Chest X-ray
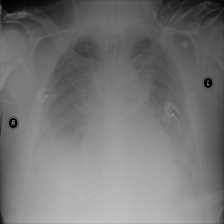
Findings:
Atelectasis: negative
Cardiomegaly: negative
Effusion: negative
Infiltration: positive
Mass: negative
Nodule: negative
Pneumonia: negative
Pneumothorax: negative
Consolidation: negative
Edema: negative
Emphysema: negative
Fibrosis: negative
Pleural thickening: negative
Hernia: negative